Question: I am trying to plot multiple plots on the same page of gnuplot postscript output. Although, I like the way the plots are looking, what can I do to avoid the text on the plots? (See the code below, and the plot too). If you cannnot see the text on the plot, it says: "'../binsam_Omidi.dat' using 5:($1==1?$6:1/0)"
'''
reset
set term postscript eps color size 10,10
set output "../Results/phasespace_bins.ps"
set multiplot layout 4,5 # engage multiplot mode
set size square
set size ratio -1
plot '../binsam_Omidi.dat' using 5:($1==1?$6:1/0) w p ps 1 pt 7
set size 0.4,0.4 # set the size of the second plot in plot units
set origin 0.15,0.5 # set the origin for the second plot
plot '../binsam_Omidi.dat' using 5:($1==1?$6:1/0) w p ps 1 pt 7
unset multiplot
'''

Thanks!
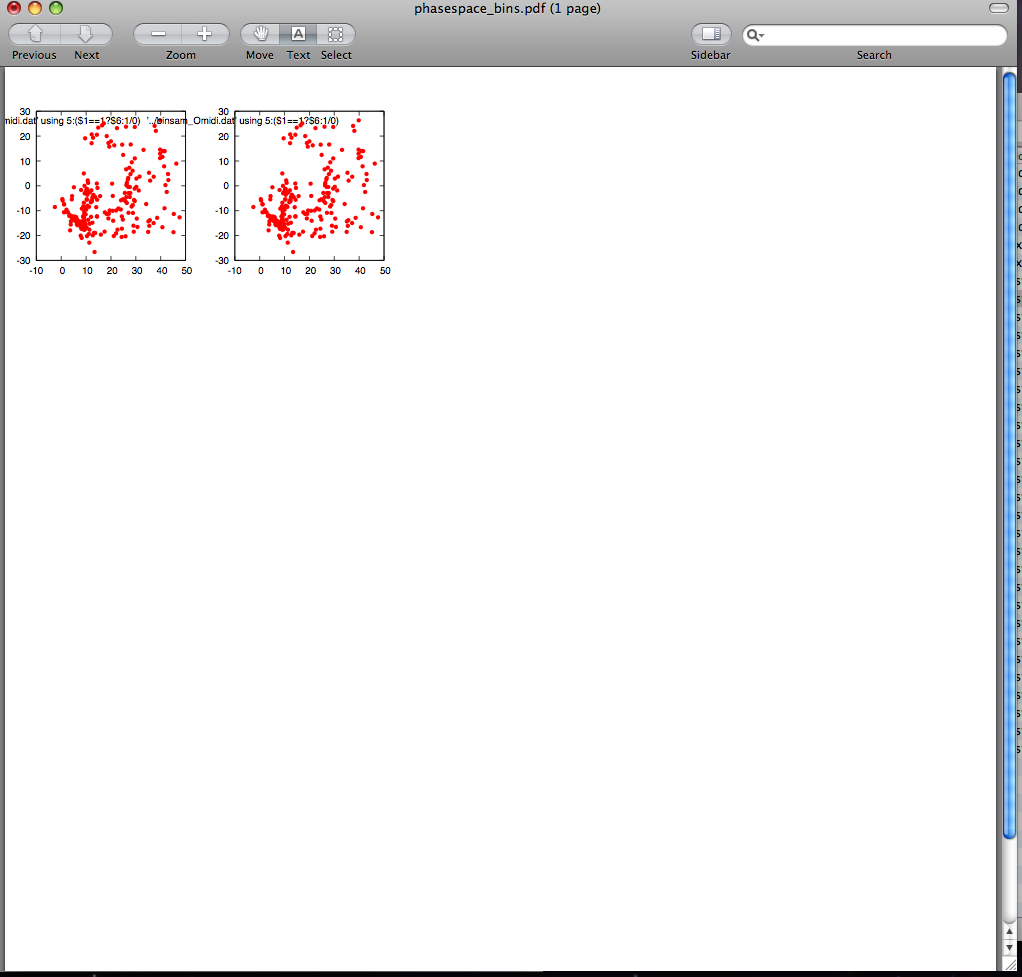
Answer: That is the legend (key) entry of the plot. You can specify your own title with the 'title' option, like
'''
plot x title 'my title'
'''
If you don't specify your own title, the code of the plot command is used. This is what you see.
To have no key entry for a single plot use 'notitle' or 'title '''. If you don't want to have any key at all use 'unset key'.